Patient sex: M
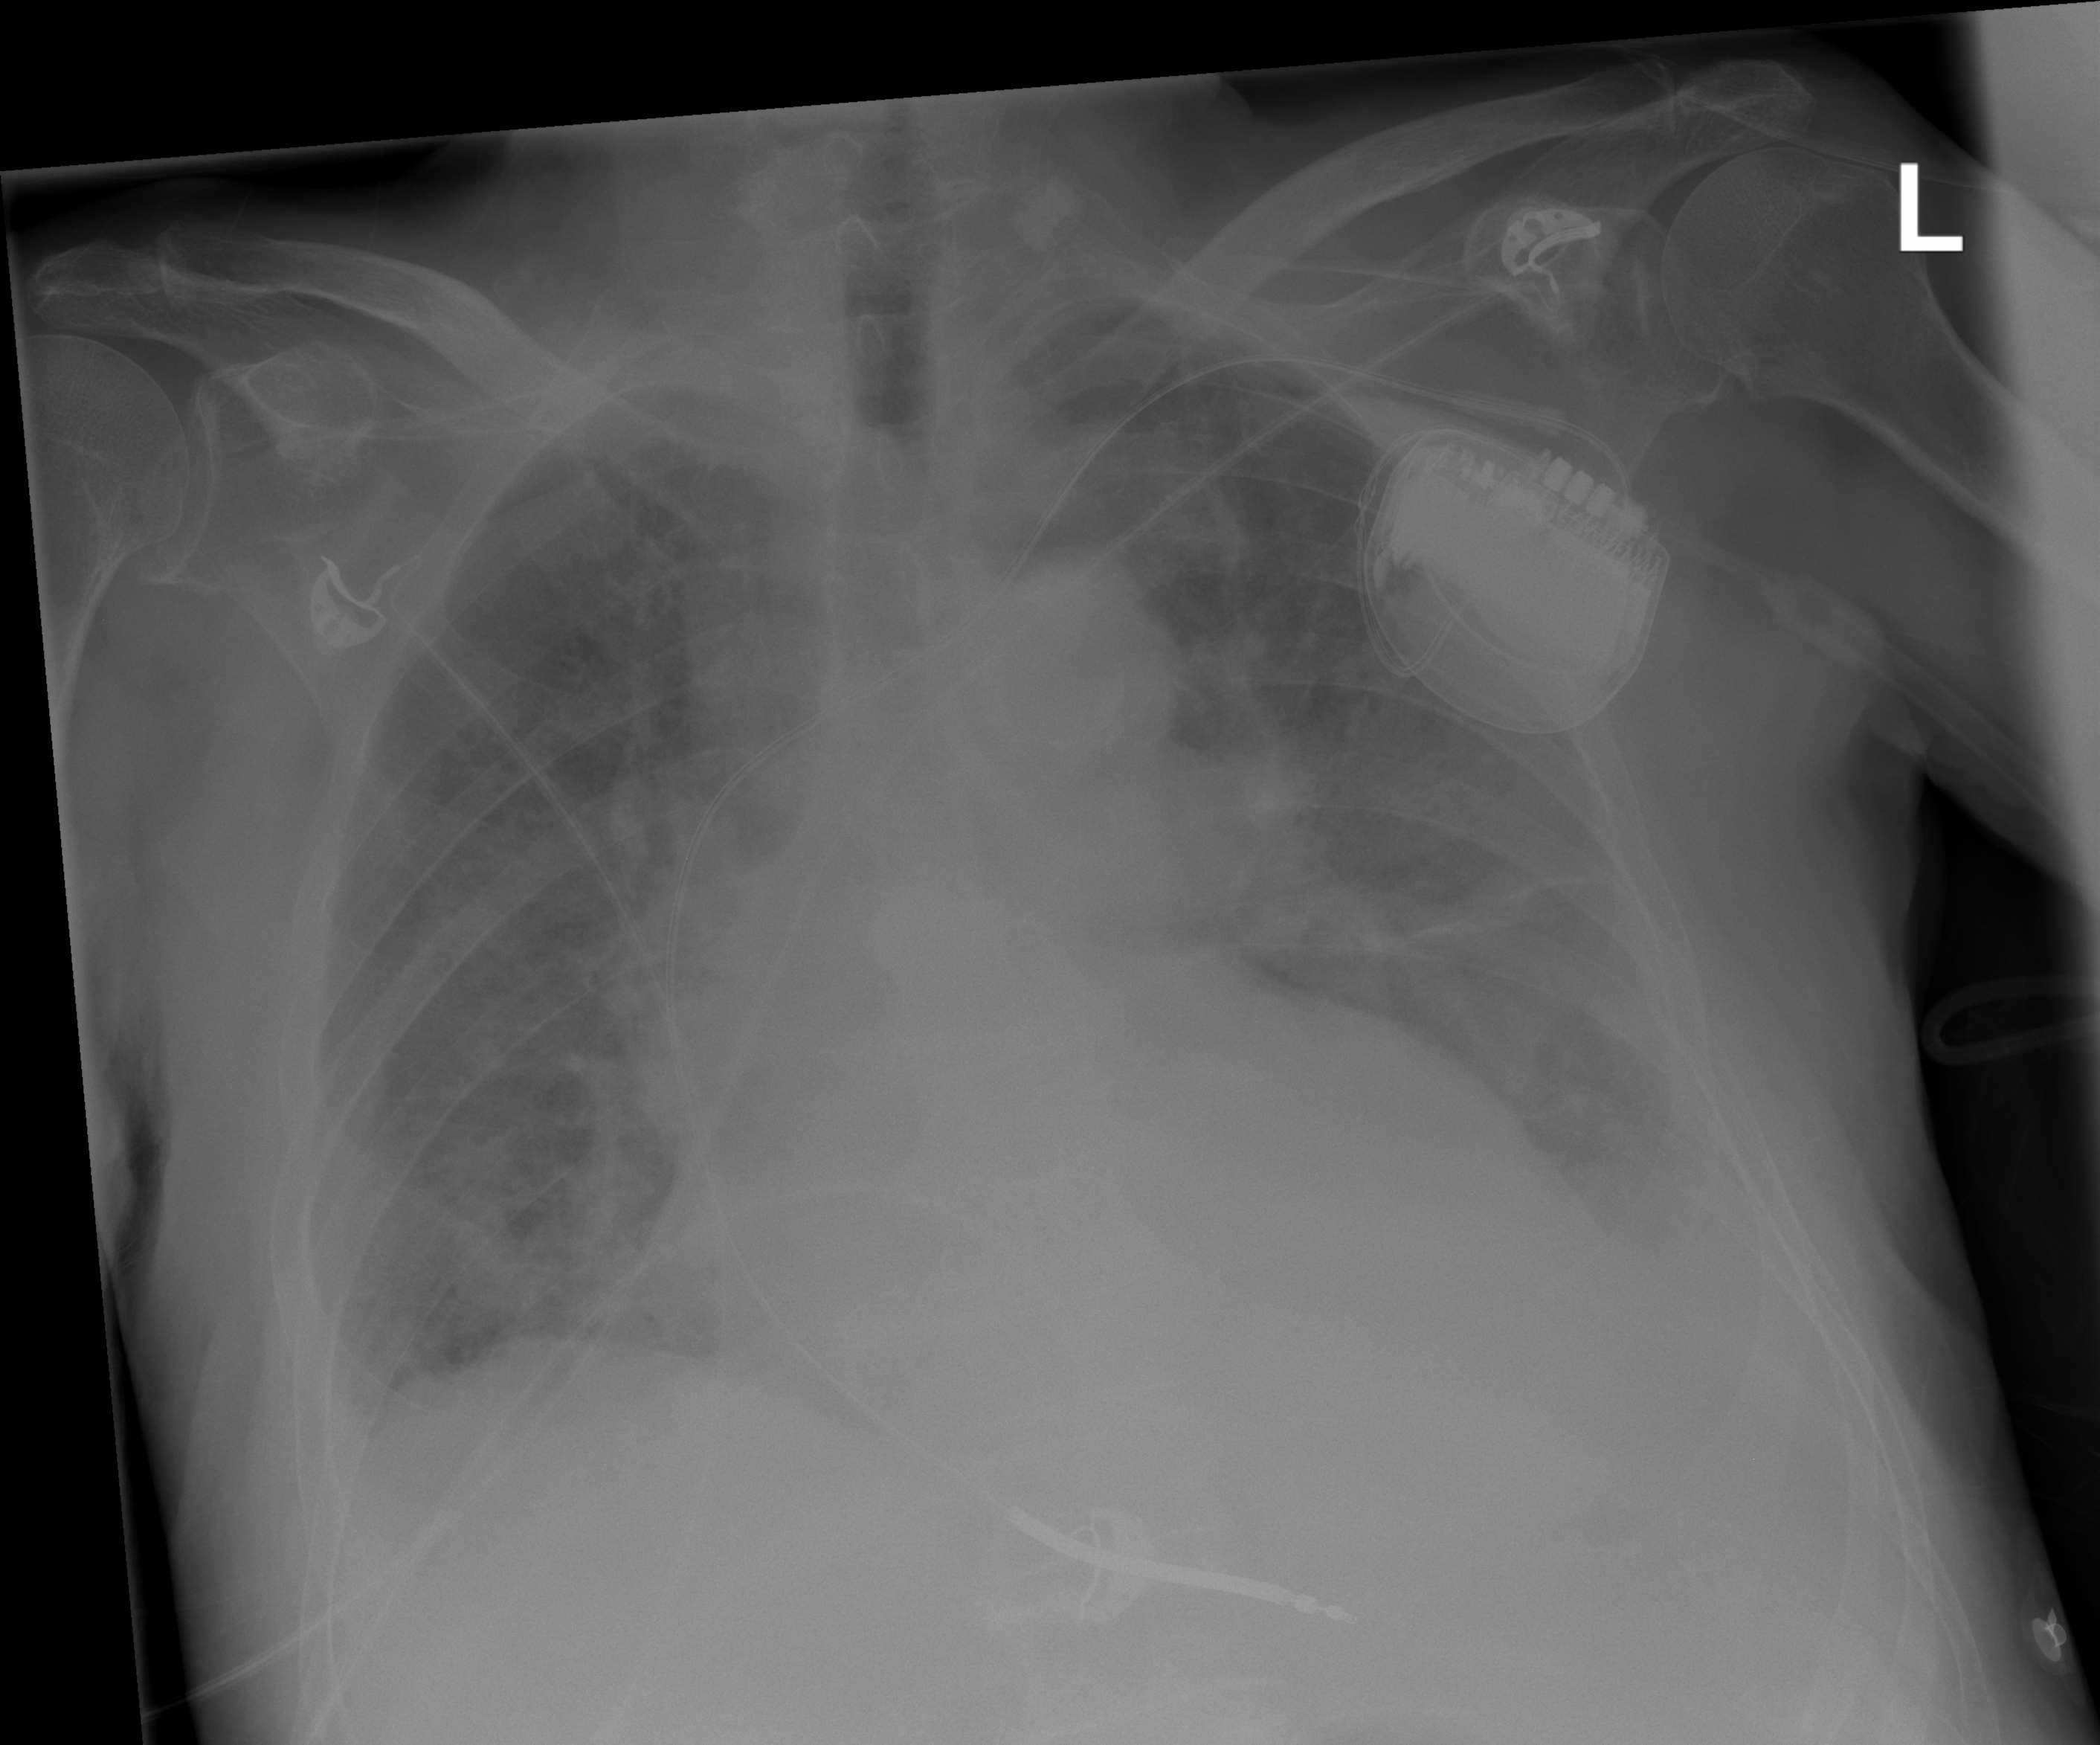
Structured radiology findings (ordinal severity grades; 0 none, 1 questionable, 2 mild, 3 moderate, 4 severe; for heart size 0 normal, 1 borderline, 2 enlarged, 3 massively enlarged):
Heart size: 2
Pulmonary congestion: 2
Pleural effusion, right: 1
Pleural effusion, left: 2
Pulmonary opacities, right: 2
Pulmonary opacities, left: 2
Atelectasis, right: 2
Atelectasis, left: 2